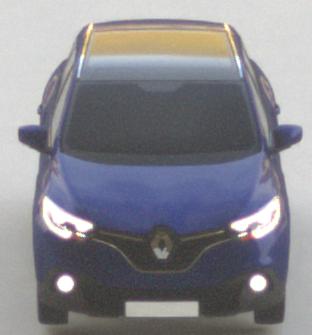
Make: Renault
Model: Kadjar ENERGY TCe 130
Detailed model: Kadjar
Model produced from: 2015/05
Model produced until: 2018/08
Doors: 5
Color: blue
Road condition: dry road
Daytime: morning or afternoon
Contrast: medium contrast